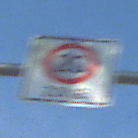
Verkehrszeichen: BeginnZone20
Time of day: MorningAfternoon
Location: Outdoor (Nature)
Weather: PartlyCloudy
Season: NotSpecified
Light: Natural